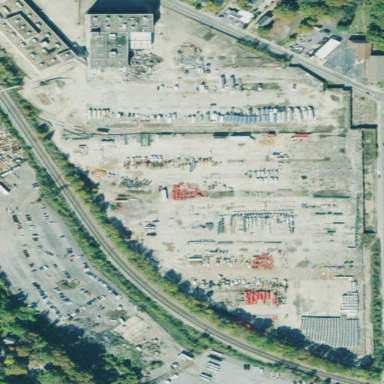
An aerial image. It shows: Brownfield site.